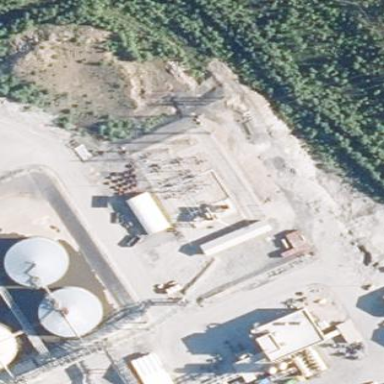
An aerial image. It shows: Substation surrounded by fence.